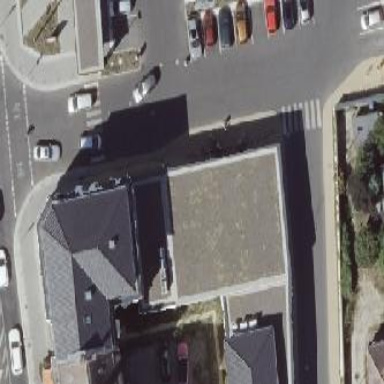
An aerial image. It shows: Retail building with flat roof.